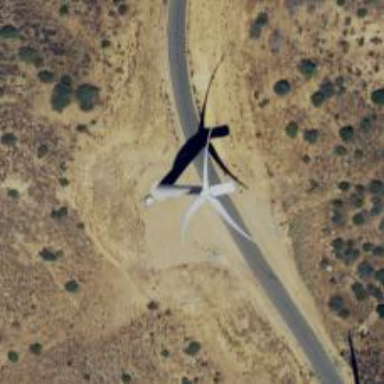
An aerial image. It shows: Wind generator using horizontal axis wind turbines.